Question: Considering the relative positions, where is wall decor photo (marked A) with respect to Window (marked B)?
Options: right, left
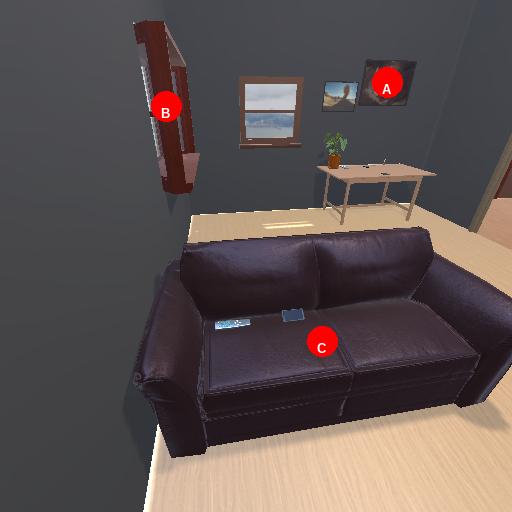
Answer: right